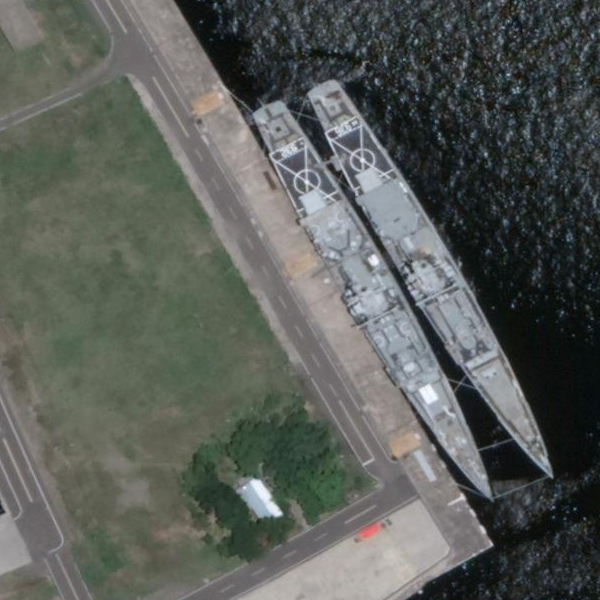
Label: cruiser